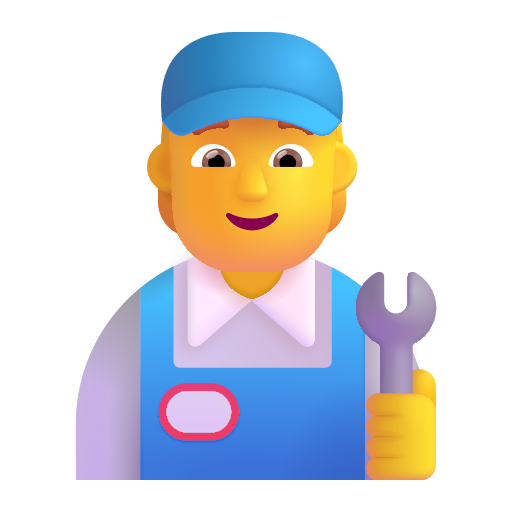
mechanic color default